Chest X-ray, PA view. Patient: 44 years old, sex M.
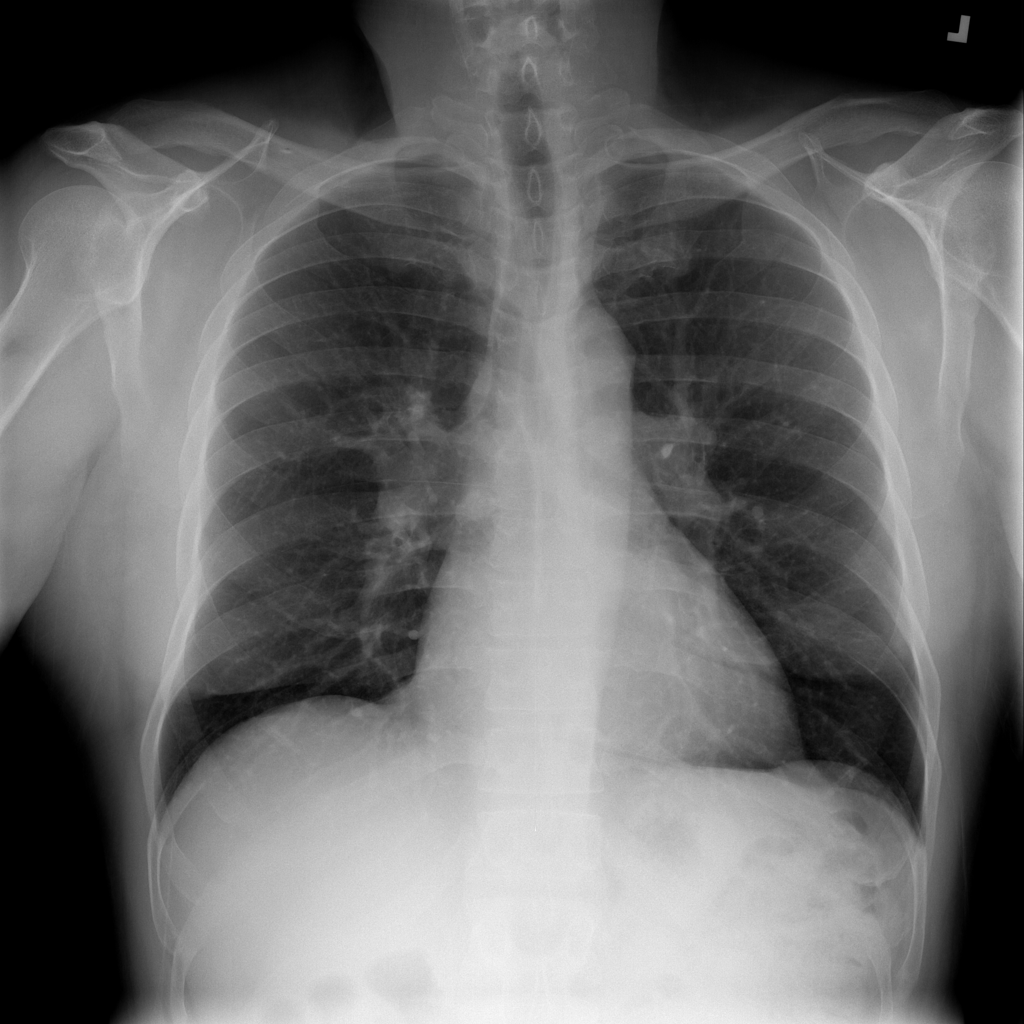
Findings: No Finding